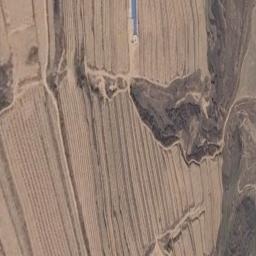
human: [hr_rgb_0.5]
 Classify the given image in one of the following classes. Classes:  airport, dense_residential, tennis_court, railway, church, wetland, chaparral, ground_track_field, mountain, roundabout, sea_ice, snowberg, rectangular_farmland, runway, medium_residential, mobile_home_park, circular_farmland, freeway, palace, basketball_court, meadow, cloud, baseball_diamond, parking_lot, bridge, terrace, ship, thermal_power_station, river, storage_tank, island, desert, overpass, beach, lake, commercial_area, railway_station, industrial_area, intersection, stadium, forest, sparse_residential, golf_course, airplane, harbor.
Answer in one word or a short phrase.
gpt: terrace